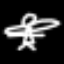
Label: angel